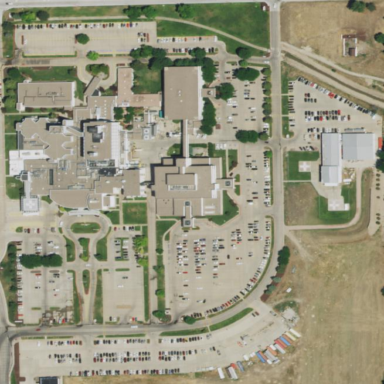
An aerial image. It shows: Healthcare facility identified as hospital.